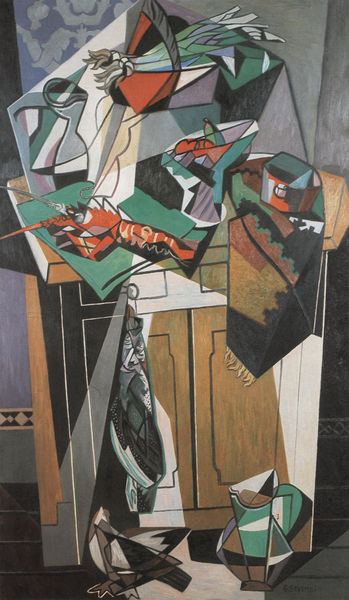
Titel: Le buffet jaune
Künstler: Gino Severini
Standort: Roma
Institution: Collezione Monaco
Schlagwörter: blau, grün, kubismus, blumen, glas, grau, holz, schwarz, tür, weiss, obst, rot, muster, teppich, wand, taube, bild, innenraum, öl, boden, chaos, kanne, krug, stilleben, vase, äpfel, kommode, schrank, türen, parkett, abstrakt, farben, modern, formen, tapete, schublade, bretter, holzdielen, abstrahiert, hummer, languste, ecken, fries, komode, schubladen, fisch, fruchtschale, picasso, tomaten, moderner, huhn, komplementärfarben, severini, synthese, serverini, severien, tür taube